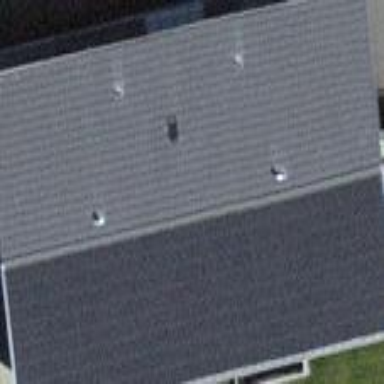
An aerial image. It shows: Gabled roof on residential building.